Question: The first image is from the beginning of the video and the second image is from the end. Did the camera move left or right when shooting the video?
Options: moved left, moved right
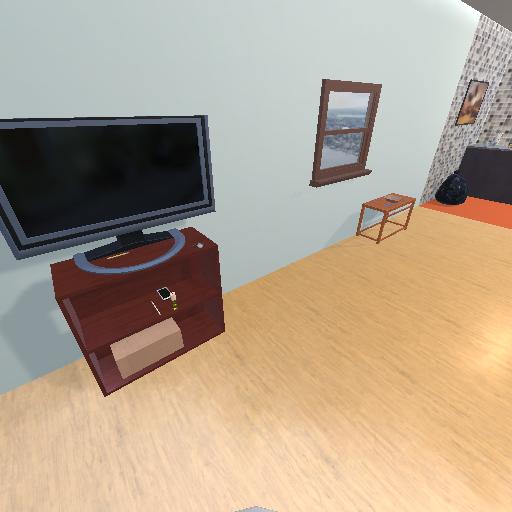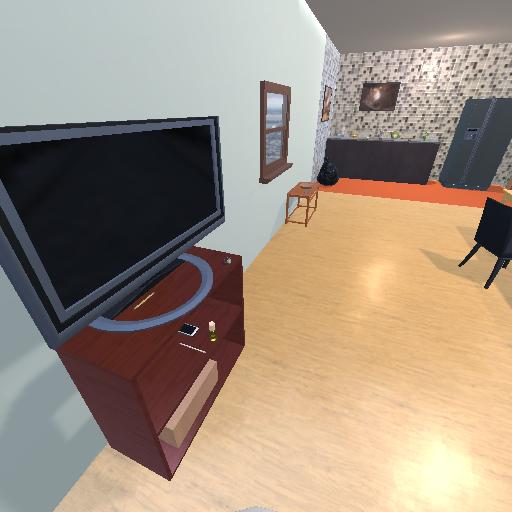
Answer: moved left